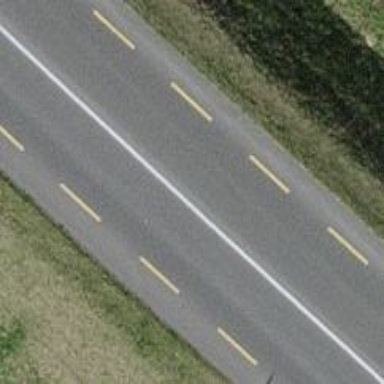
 with designated cycle lane on both sides."